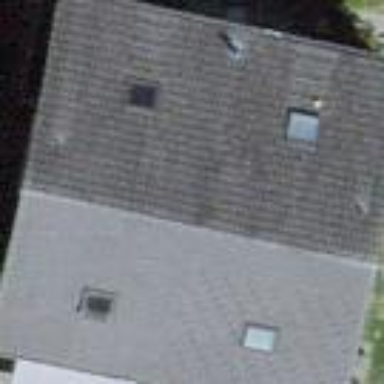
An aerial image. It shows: Terrace building with gabled roof.